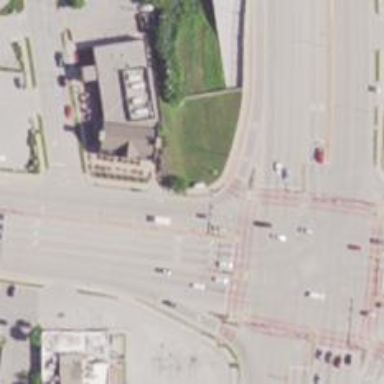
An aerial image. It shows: Footway that serves as traffic island.